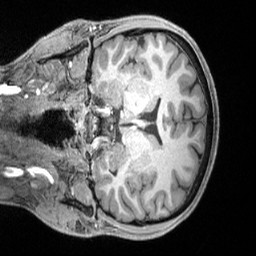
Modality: T1w
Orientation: coronal
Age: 26
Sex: male
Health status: ill
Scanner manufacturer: siemens
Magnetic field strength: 3 T
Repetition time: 2.4 s
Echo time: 0.00222 s